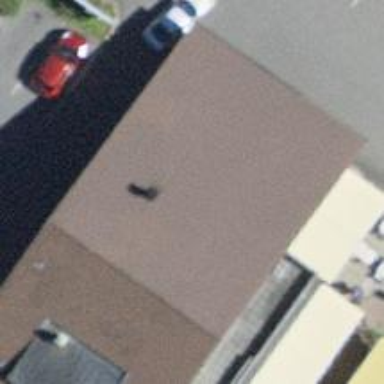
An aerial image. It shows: Restaurant.